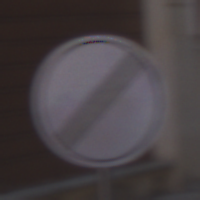
Verkehrszeichen: EndeSaemtlicherBegrenzungen
Umgebung: Outdoor, Urban
Tageszeit: MorningAfternoon
Wetter: PartlyCloudy
Licht: Natural
Jahreszeit: NotSpecified
Kontrast: MediumContrast